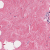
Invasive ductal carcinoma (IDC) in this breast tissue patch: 0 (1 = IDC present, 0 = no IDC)